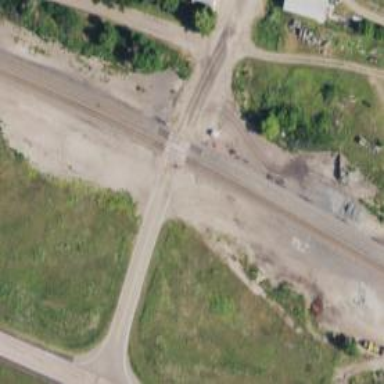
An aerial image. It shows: Railway level crossing.